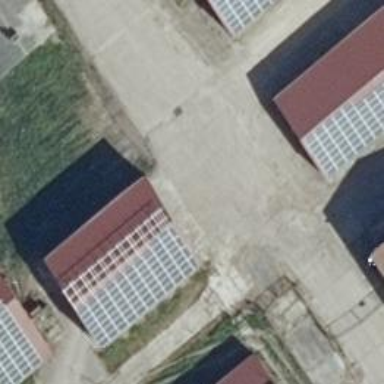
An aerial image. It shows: Small solar photovoltaic panel generator inside building.